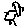
Label: bird